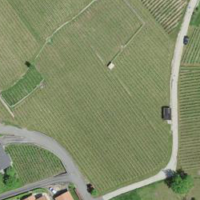
EUNIS habitat code: 40
Species observed at this site:
Cymbalaria muralis